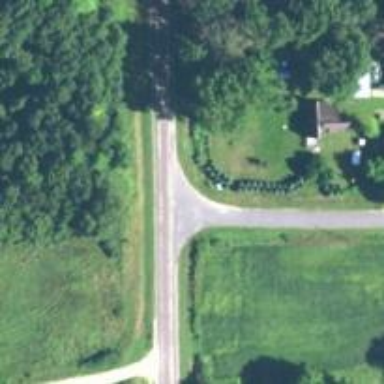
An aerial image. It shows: Secondary road.